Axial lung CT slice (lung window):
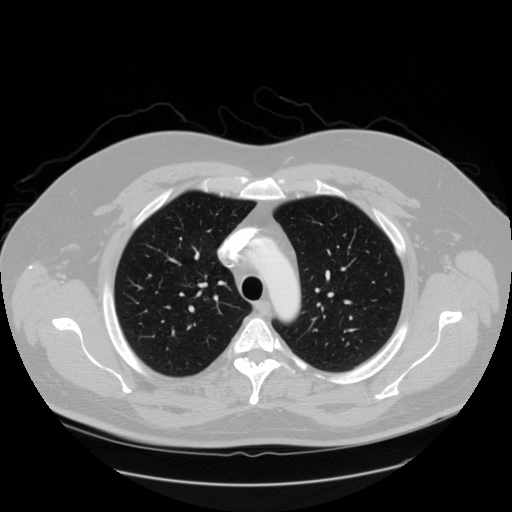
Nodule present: no